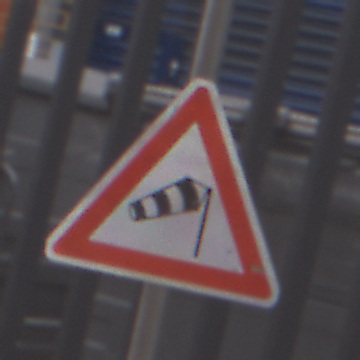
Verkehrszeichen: SeitenwindVonRechts
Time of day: MorningAfternoon
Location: Outdoor (Urban)
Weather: Overcast
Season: NotSpecified
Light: Natural